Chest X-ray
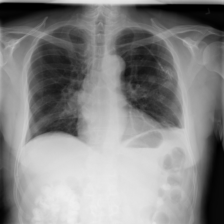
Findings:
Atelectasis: positive
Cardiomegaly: negative
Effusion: positive
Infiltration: negative
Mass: negative
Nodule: negative
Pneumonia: negative
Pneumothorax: negative
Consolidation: negative
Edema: negative
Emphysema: negative
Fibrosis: negative
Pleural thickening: negative
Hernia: negative